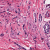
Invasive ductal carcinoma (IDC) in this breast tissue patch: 0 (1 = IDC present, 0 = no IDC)